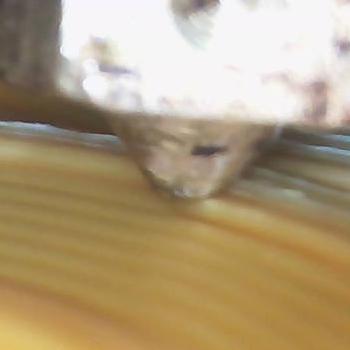
Flow rate: 184%